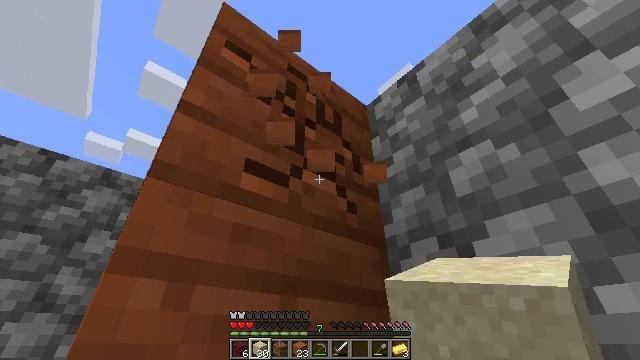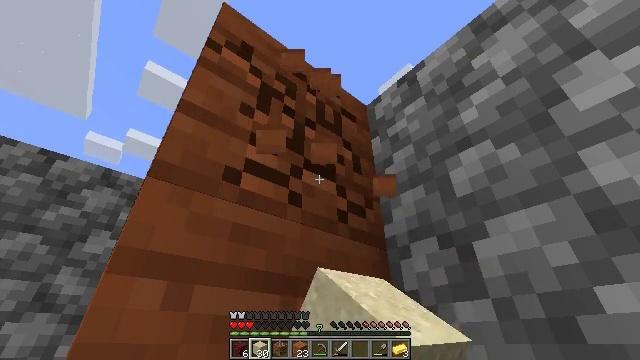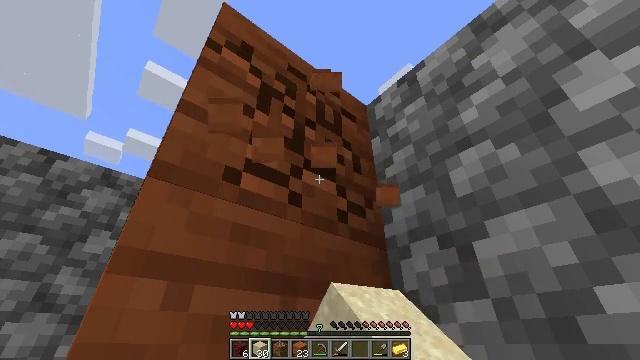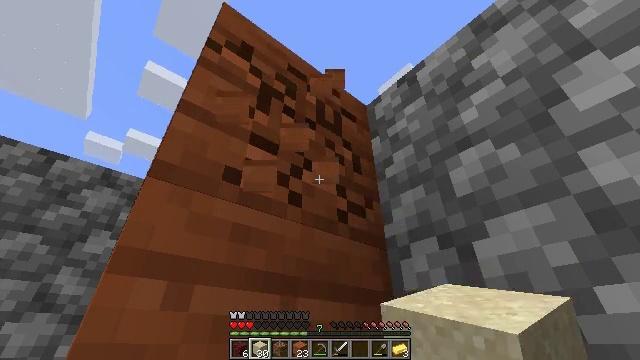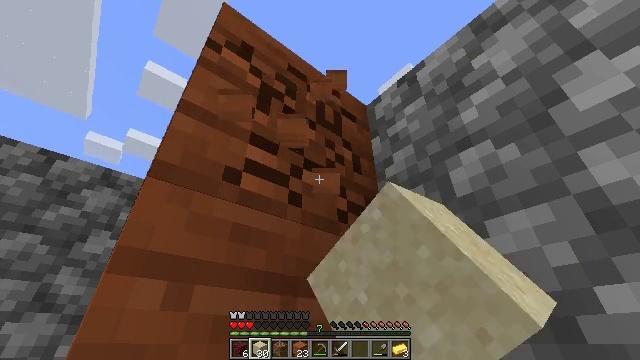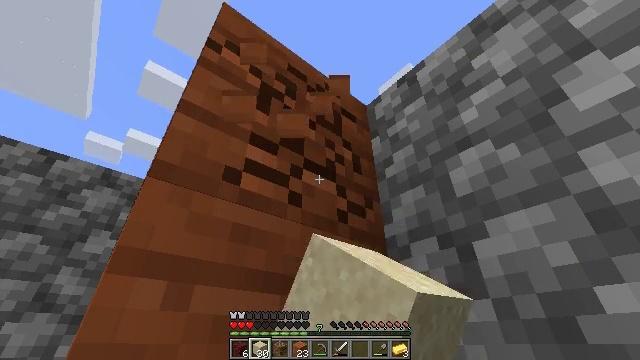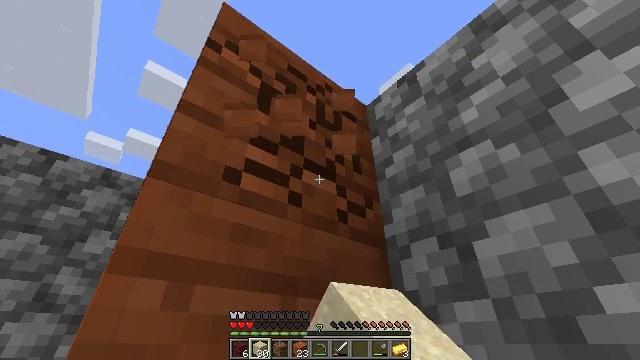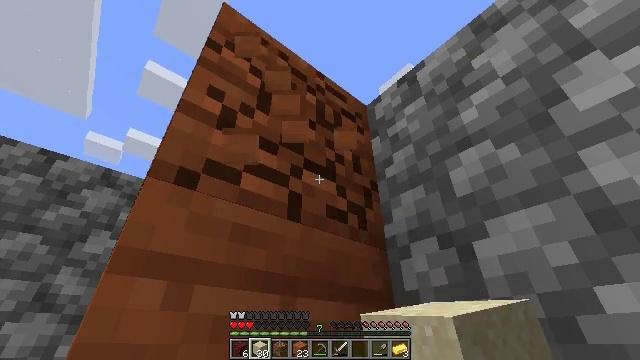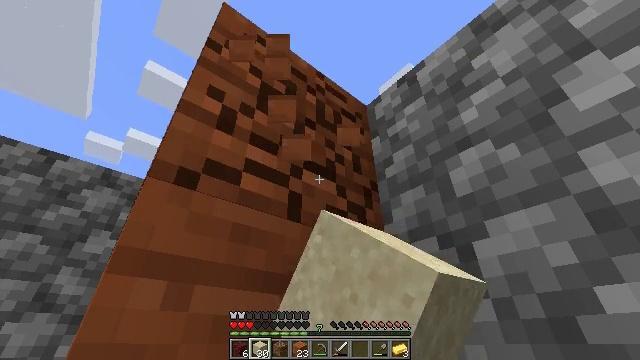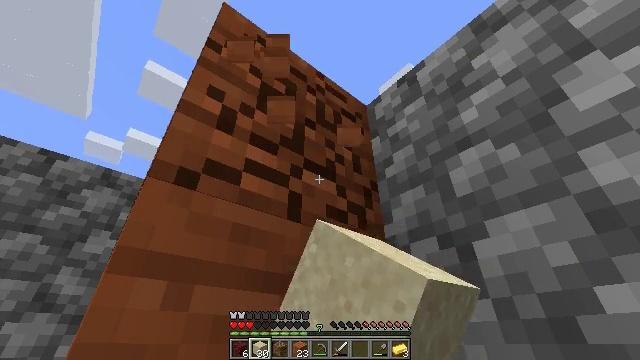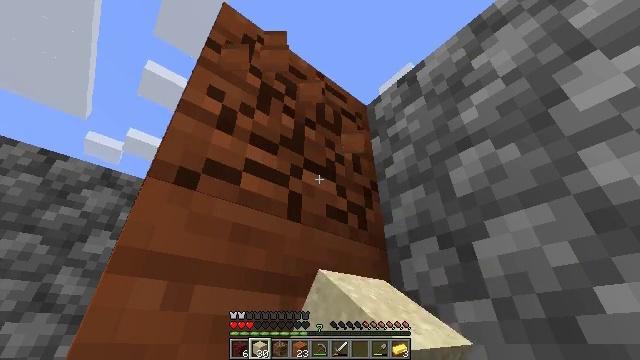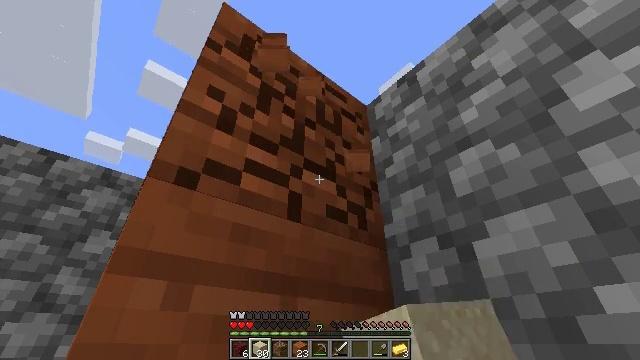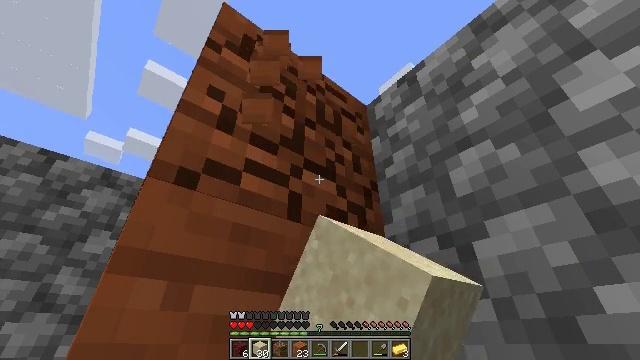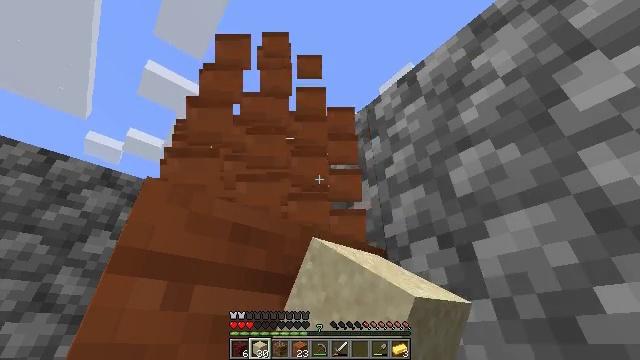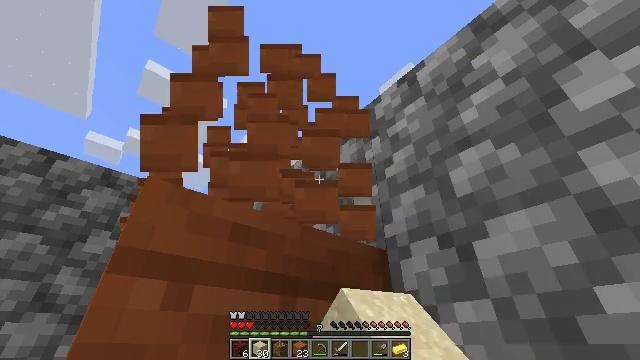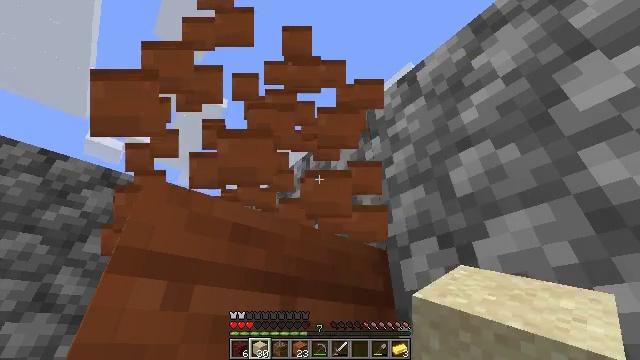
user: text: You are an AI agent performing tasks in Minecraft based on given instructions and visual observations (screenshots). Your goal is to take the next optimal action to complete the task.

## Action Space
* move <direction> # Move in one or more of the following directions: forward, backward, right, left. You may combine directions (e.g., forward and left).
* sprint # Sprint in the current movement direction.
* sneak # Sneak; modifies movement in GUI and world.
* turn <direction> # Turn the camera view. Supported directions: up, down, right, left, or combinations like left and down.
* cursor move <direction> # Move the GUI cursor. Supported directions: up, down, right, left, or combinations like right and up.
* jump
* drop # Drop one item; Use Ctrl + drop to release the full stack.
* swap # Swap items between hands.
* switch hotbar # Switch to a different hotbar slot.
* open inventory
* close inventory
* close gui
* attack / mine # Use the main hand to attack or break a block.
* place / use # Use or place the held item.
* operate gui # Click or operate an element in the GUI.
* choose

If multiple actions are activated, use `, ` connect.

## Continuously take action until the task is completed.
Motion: motion action
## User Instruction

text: Break the existing acacia planks.
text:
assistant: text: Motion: attack / mine
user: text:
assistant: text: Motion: attack / mine
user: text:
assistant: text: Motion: attack / mine
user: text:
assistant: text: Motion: attack / mine
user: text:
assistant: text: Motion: attack / mine
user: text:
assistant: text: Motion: attack / mine
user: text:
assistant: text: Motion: attack / mine
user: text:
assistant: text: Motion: attack / mine
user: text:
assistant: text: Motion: attack / mine
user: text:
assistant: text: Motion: attack / mine
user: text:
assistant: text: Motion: attack / mine
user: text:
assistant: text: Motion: attack / mine
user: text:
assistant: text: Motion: attack / mine
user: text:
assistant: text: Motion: attack / mine
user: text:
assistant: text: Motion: attack / mine
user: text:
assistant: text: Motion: attack / mine
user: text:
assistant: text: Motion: attack / mine
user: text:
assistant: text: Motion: attack / mine